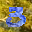
Label: 3